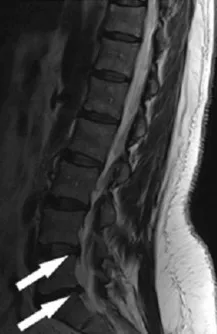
Sagittal plane, asymptomatic disc herniations at L4-L5 and L5-S1.
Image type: radiology (mri)